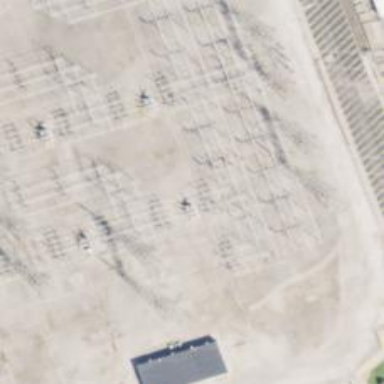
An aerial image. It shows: Switch used for power control.